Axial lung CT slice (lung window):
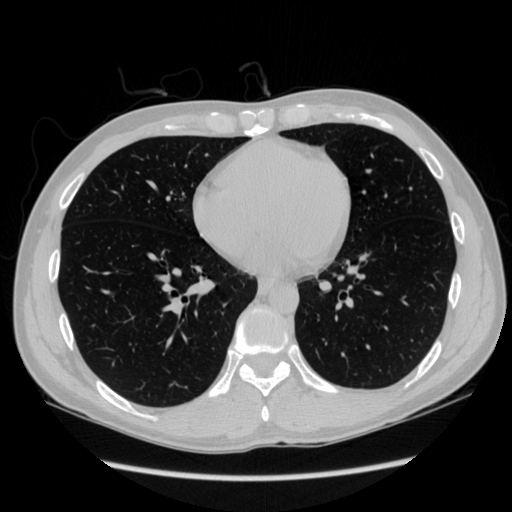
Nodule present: no